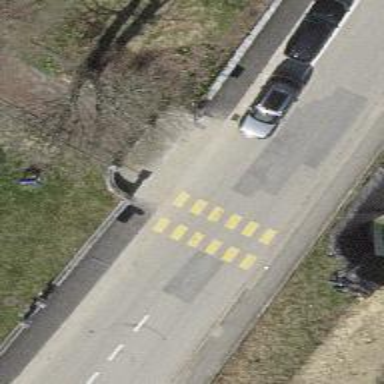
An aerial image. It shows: Uncontrolled crossing on the road.